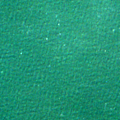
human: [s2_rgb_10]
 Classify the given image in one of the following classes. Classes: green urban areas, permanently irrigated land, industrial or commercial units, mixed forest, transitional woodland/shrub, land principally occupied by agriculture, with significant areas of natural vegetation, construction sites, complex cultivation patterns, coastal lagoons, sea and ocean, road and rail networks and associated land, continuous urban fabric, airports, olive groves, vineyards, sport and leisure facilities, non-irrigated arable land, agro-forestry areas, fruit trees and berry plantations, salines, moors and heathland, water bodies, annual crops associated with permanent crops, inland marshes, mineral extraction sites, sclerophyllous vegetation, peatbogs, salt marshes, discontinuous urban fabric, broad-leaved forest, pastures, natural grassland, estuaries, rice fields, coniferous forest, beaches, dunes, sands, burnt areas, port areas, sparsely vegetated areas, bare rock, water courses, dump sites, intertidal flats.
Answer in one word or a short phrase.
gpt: sea and ocean